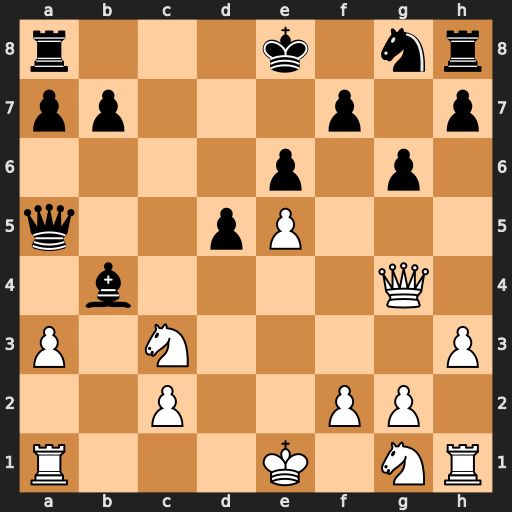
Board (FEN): r3k1nr/pp3p1p/4p1p1/q2pP3/1b4Q1/P1N4P/2P2PP1/R3K1NR
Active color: w
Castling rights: KQkq
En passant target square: -
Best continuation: Qxb4 Qxb4 axb4